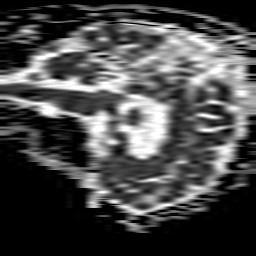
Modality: ADC
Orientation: sagittal
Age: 57
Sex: male
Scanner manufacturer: philips
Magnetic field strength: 1.5 T
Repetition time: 3.643 s
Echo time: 0.09255 s